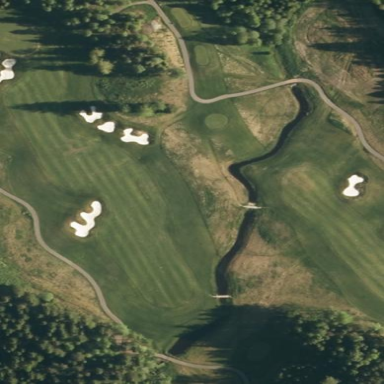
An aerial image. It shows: Golf fairway surrounded by grass.